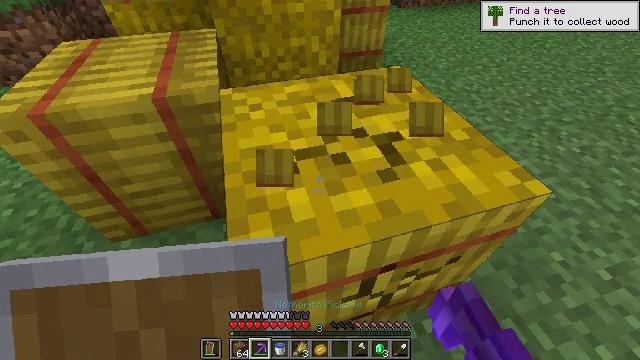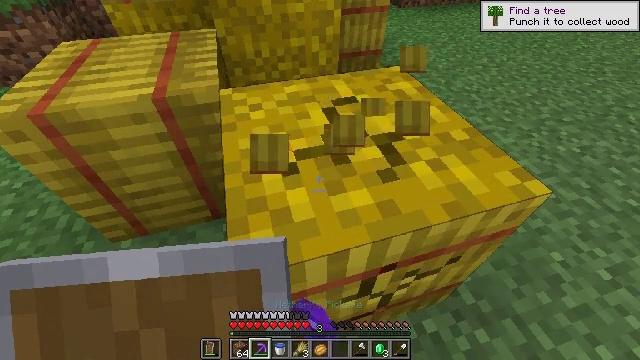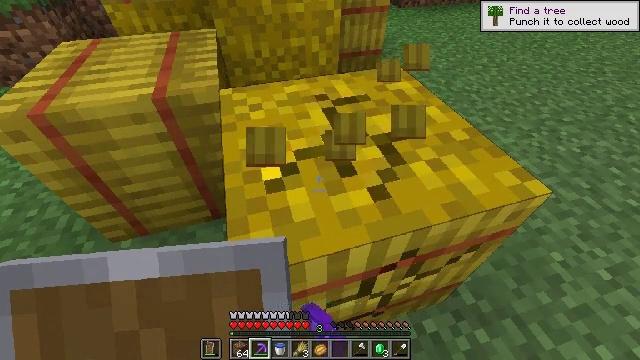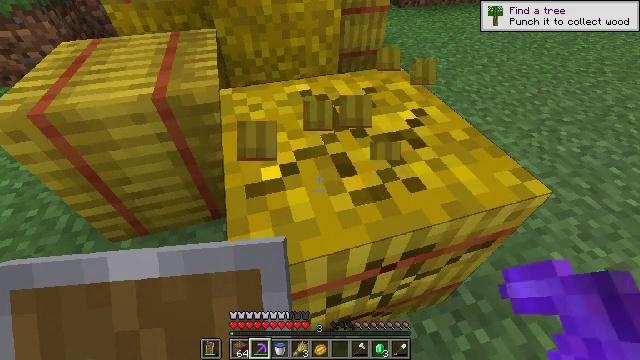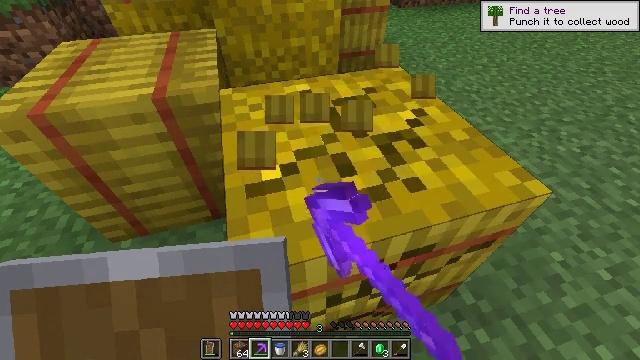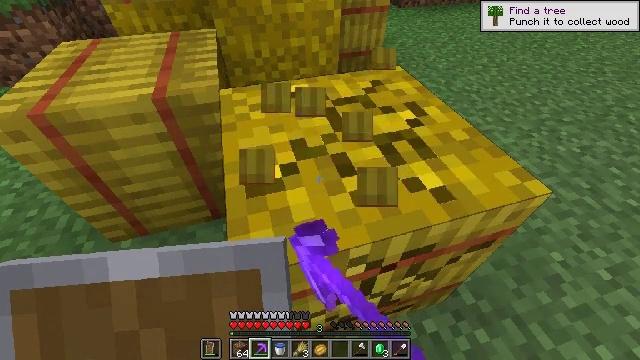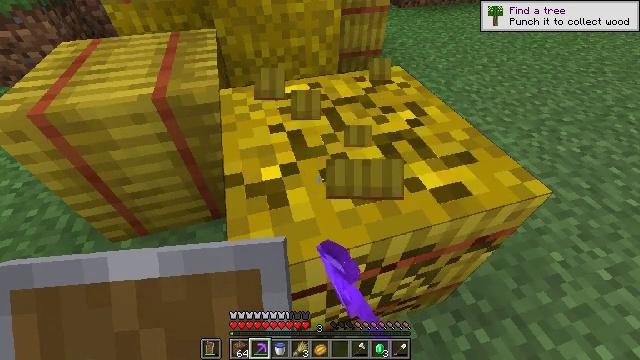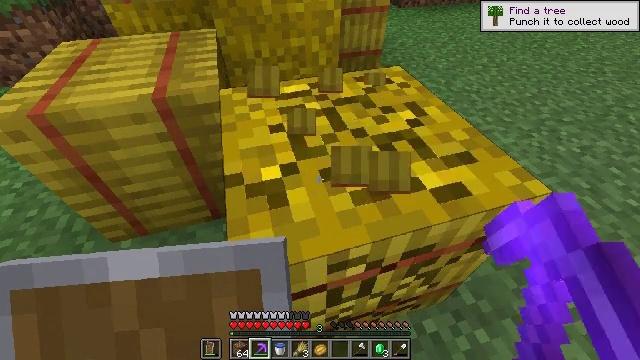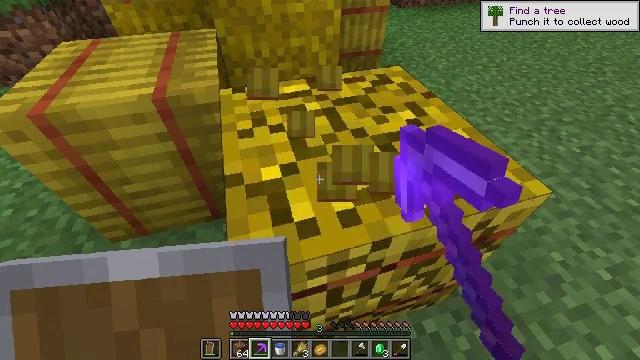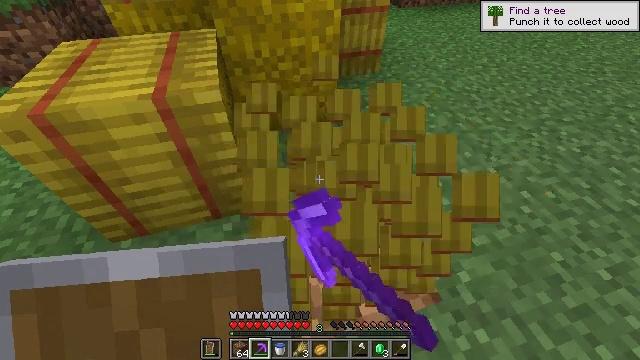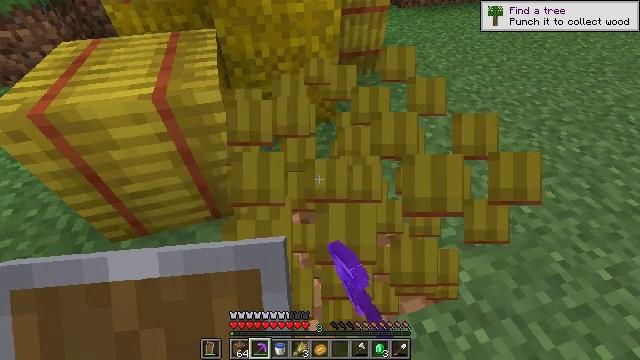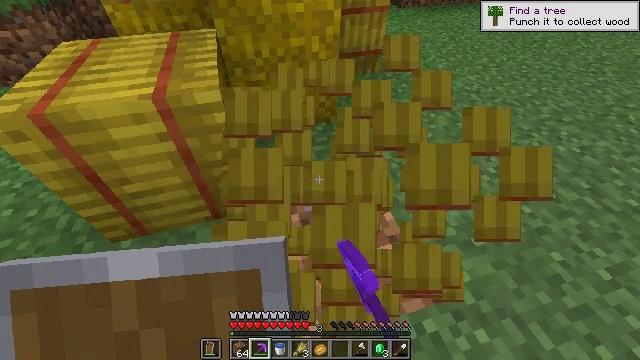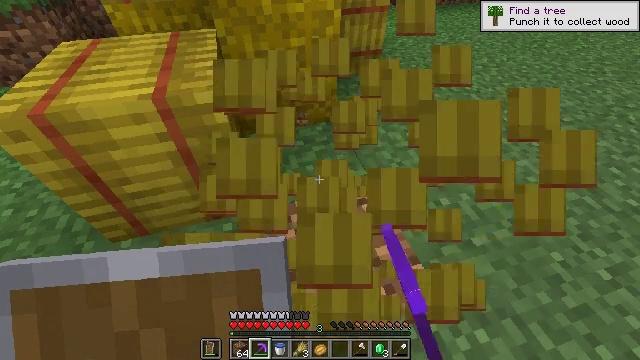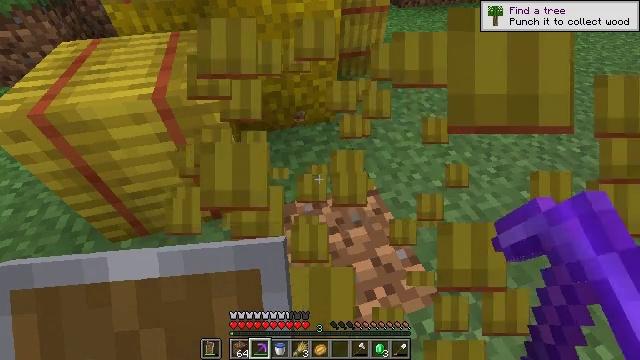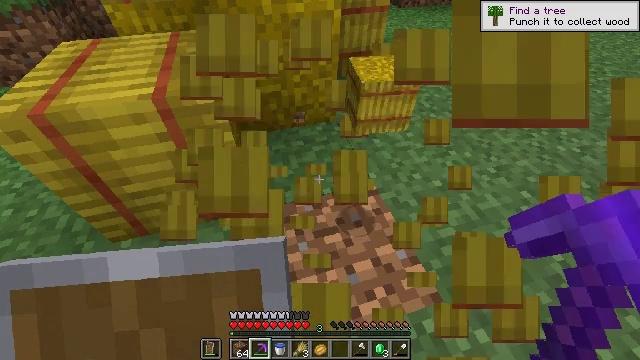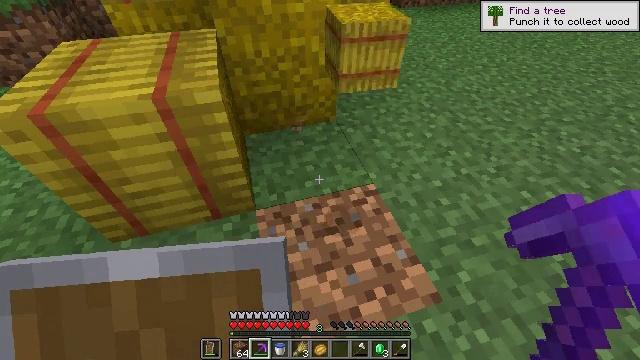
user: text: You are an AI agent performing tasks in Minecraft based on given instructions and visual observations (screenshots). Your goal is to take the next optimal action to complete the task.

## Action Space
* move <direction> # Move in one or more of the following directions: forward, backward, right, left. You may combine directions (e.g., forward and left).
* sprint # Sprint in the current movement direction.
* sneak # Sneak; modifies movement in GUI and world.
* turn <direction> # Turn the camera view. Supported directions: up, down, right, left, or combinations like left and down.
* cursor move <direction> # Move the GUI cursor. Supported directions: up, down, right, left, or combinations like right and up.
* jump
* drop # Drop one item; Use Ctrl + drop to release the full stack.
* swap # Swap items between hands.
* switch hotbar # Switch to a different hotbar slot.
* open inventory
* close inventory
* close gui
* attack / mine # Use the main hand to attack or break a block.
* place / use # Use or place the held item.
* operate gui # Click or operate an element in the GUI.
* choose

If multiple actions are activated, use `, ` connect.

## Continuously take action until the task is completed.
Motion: motion action
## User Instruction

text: Mine a hay block from the field.
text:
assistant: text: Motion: attack / mine
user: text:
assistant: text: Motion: attack / mine
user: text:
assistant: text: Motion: attack / mine
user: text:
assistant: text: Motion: attack / mine
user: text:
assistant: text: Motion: attack / mine
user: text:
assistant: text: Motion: attack / mine
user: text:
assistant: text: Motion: attack / mine
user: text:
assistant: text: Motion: attack / mine
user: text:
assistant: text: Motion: attack / mine
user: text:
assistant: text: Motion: attack / mine
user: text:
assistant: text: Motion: no_op
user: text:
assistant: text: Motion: no_op
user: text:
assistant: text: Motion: no_op
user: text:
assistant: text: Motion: no_op
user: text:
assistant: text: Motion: no_op
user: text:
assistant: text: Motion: no_op
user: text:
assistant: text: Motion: no_op
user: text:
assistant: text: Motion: no_op
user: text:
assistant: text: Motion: no_op
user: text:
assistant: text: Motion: no_op
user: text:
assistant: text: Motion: no_op
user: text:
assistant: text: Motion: no_op
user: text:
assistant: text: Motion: no_op
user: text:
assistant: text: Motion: no_op
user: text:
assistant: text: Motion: no_op
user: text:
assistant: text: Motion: no_op
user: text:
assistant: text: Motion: turn left and up
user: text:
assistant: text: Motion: turn left and up
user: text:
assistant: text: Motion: turn left and up
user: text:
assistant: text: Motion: move forward and move left